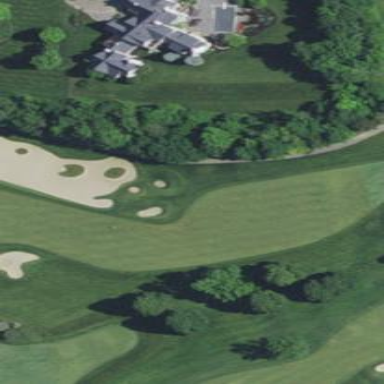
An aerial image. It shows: Grassy area designated as golf fairway.